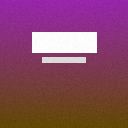
Screen state: on